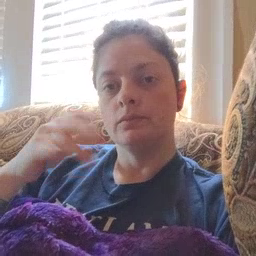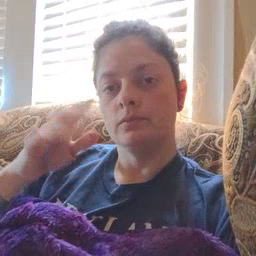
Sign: yellow